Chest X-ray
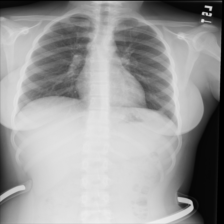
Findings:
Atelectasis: negative
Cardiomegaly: negative
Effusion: negative
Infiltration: negative
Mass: negative
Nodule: negative
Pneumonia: negative
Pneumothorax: negative
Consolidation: negative
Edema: negative
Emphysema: negative
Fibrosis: negative
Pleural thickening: negative
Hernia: negative